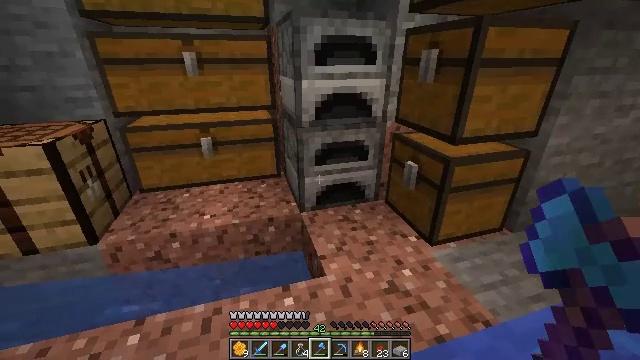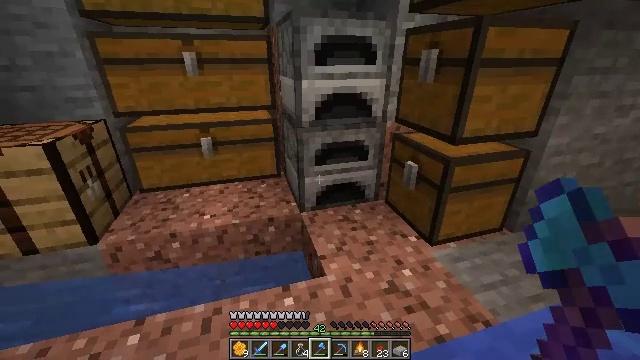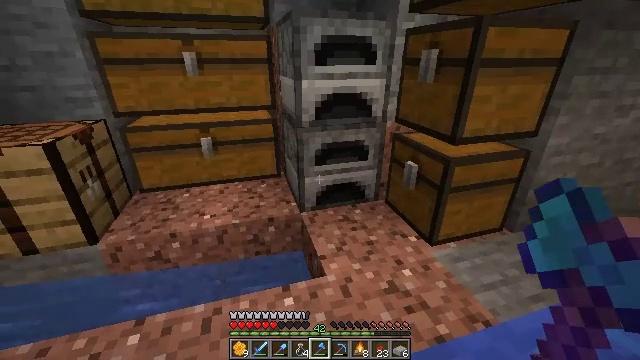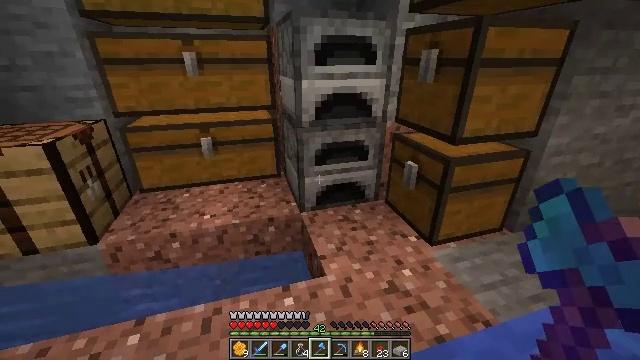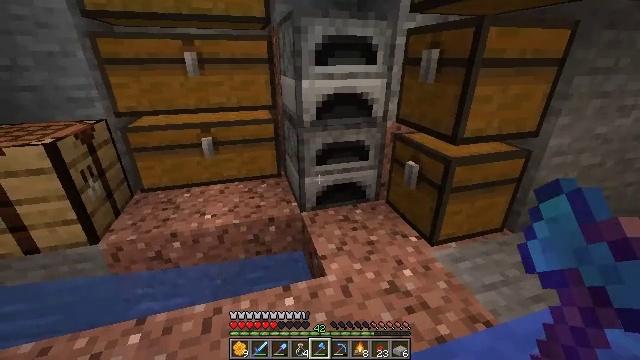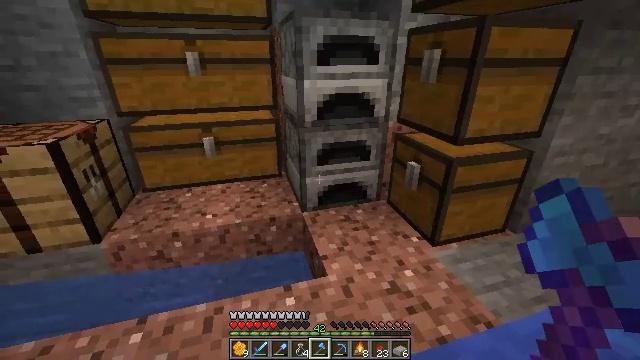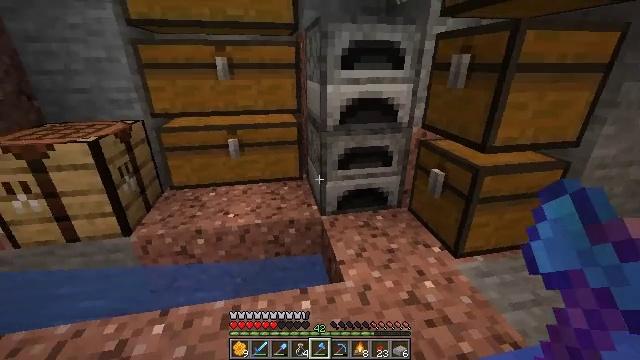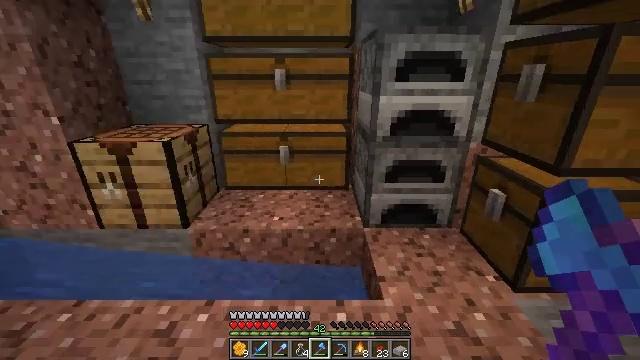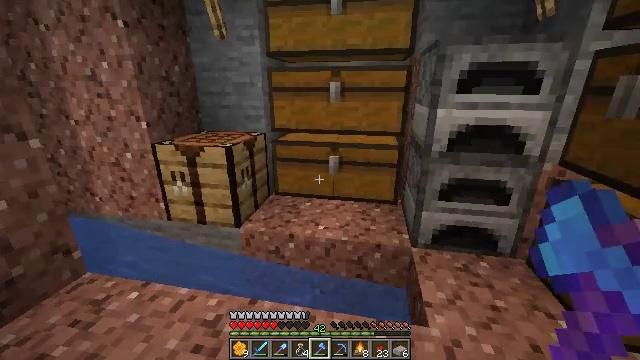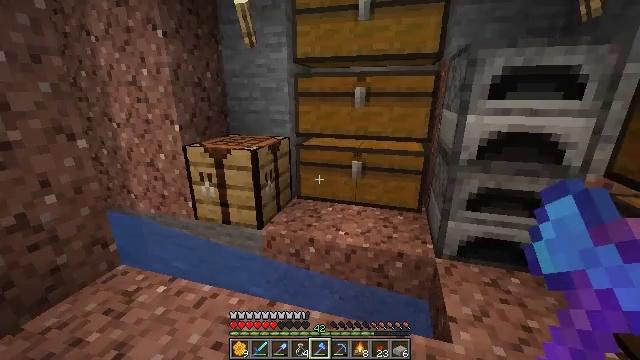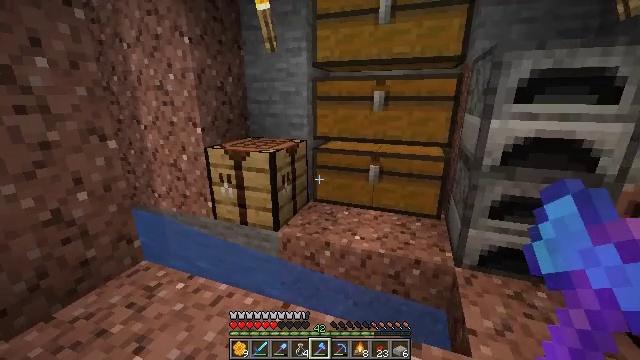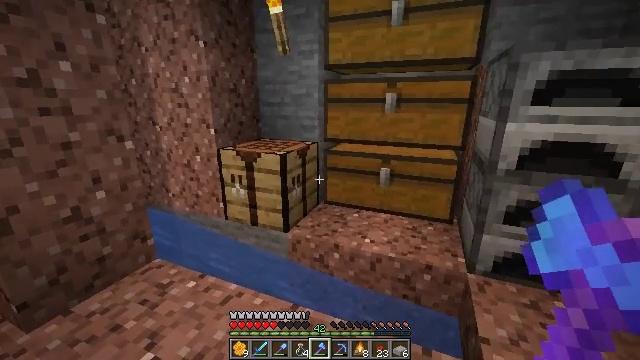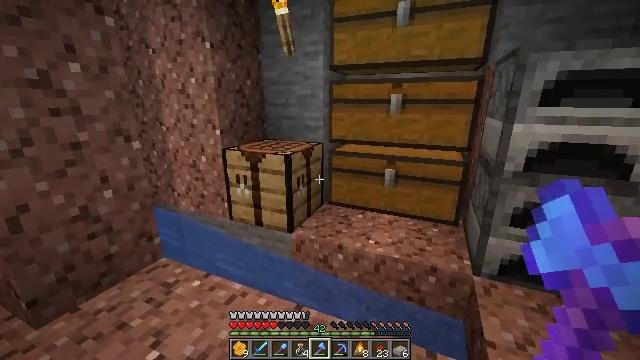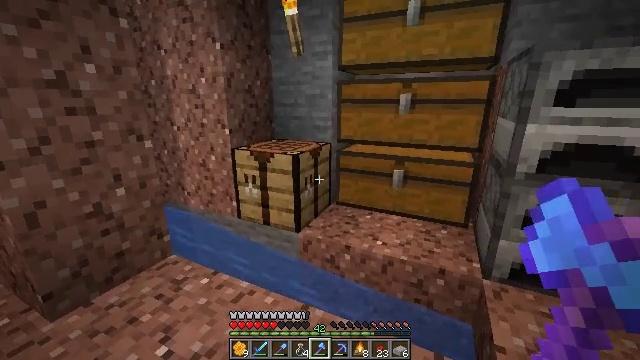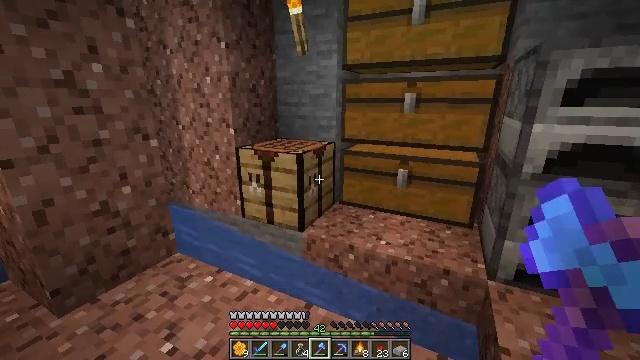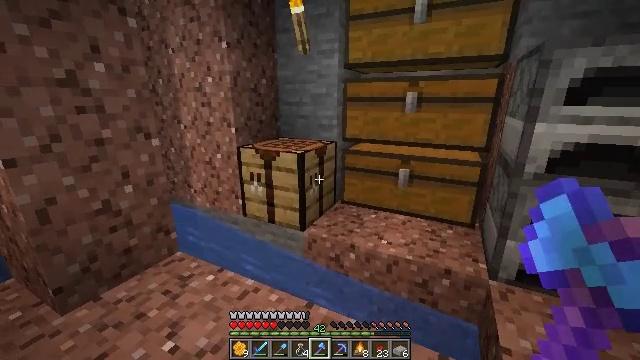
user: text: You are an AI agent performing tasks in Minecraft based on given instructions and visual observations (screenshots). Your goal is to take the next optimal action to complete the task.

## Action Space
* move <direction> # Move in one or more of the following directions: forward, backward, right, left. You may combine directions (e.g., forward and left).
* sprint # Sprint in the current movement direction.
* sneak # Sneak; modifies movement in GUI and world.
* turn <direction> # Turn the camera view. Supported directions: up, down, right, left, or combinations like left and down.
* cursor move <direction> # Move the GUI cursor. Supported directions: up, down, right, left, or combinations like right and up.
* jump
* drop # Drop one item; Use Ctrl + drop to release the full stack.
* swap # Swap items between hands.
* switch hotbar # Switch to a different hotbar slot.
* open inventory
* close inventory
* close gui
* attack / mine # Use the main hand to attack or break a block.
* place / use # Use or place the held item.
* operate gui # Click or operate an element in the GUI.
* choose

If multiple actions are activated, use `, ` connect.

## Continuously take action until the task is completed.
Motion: motion action
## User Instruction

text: Craft a glass bottle.
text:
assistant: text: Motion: no_op
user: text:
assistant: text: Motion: no_op
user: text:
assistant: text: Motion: no_op
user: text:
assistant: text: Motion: no_op
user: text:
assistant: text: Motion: no_op
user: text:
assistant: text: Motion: turn left
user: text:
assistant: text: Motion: turn left and up
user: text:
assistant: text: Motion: turn left and up
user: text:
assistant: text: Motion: turn left and up
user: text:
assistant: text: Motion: turn left
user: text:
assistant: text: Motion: turn left
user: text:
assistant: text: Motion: turn left
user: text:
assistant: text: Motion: turn left
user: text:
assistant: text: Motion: no_op
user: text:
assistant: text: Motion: no_op
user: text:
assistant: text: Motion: no_op
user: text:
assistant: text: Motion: turn left
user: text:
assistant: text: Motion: turn left
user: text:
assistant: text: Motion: turn left
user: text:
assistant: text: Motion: use / place
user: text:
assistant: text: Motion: use / place
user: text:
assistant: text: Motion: use / place
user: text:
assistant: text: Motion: use / place
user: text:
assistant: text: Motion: use / place
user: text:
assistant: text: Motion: open gui
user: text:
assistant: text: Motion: no_op
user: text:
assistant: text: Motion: no_op
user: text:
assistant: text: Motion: no_op
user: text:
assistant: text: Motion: no_op
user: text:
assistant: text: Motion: no_op